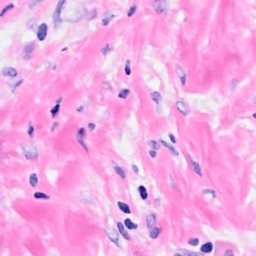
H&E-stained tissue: Breast